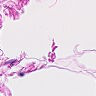
Metastatic tissue present: no